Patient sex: M
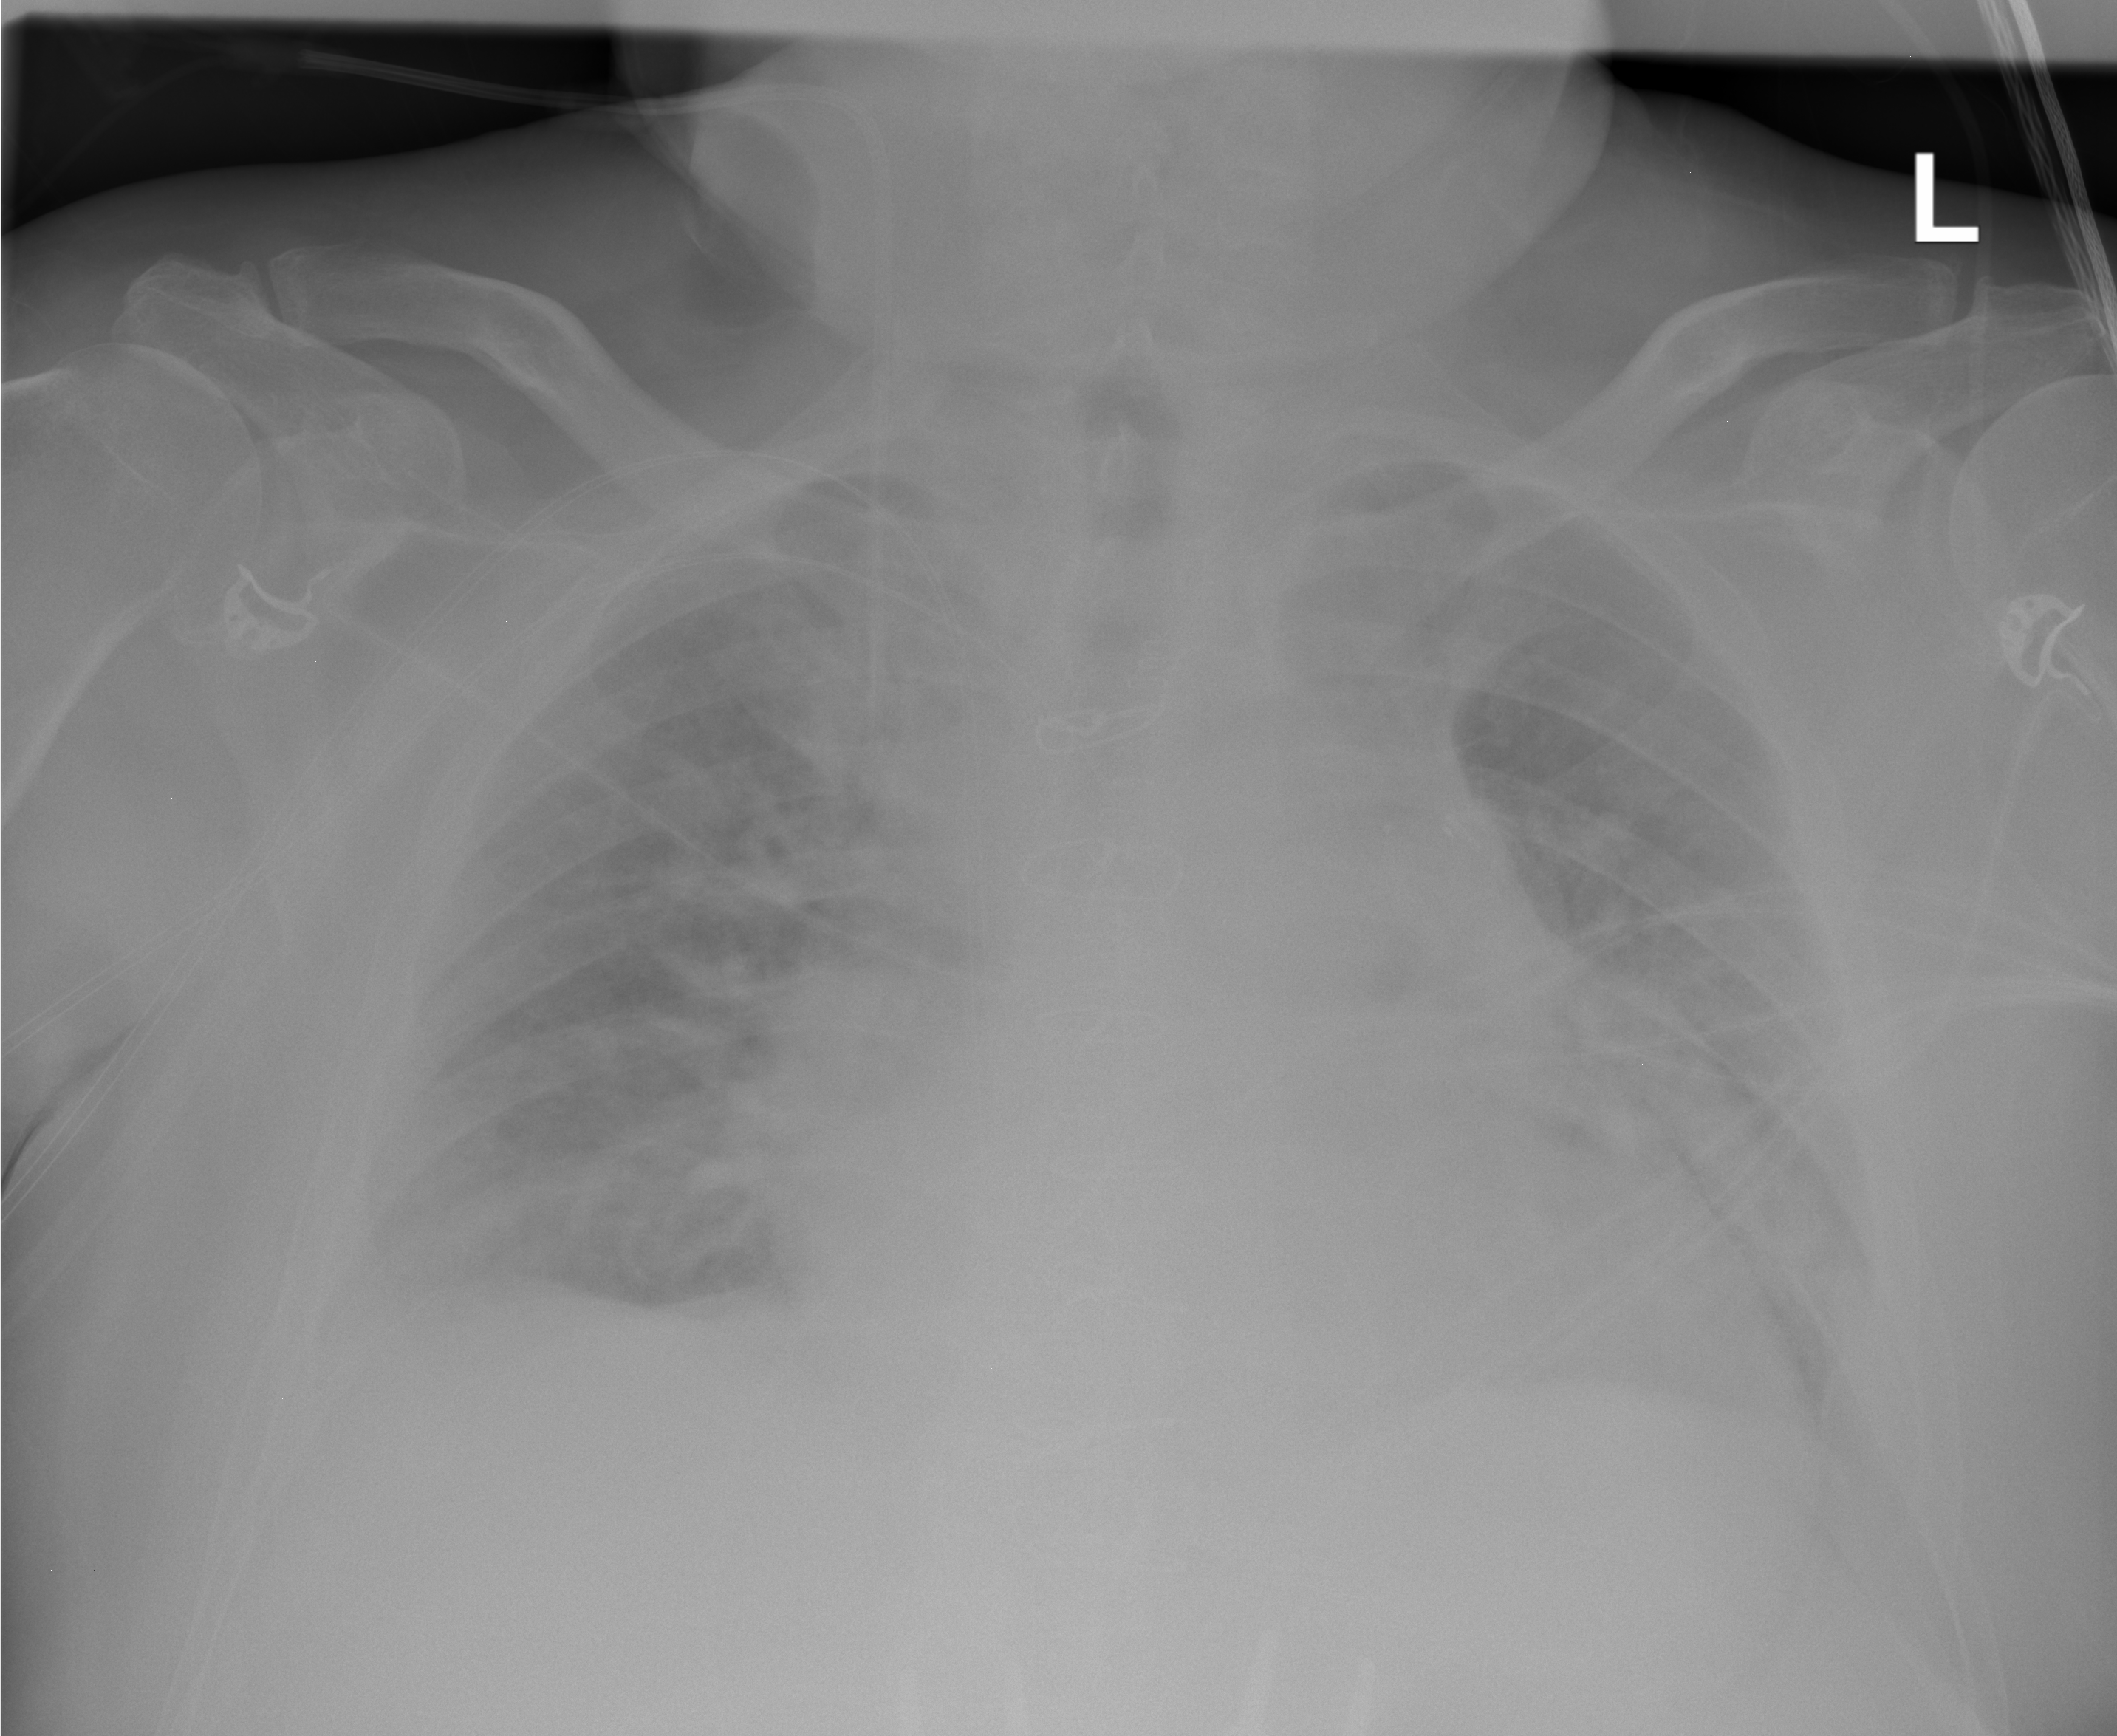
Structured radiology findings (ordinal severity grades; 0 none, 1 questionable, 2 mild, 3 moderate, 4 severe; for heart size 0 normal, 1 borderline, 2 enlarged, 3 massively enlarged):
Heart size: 2
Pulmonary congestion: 3
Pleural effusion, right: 2
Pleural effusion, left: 2
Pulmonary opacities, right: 2
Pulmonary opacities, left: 2
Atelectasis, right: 0
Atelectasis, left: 0